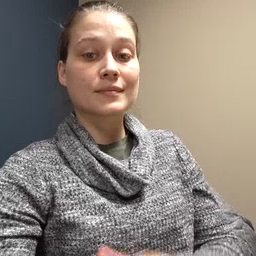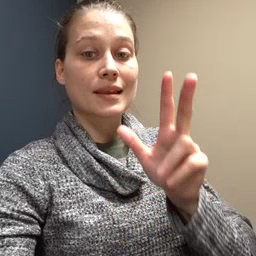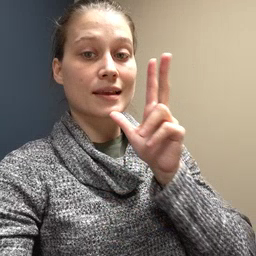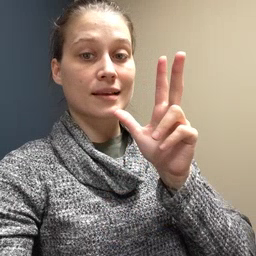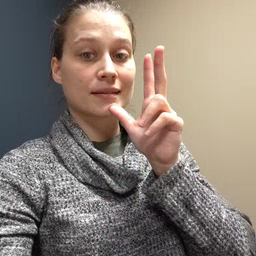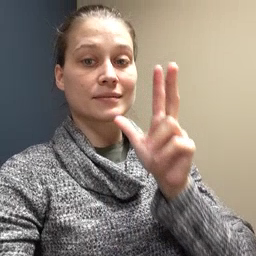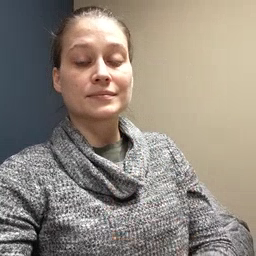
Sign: hen